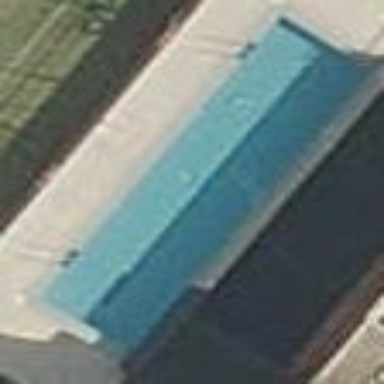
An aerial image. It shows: Swimming pool located in leisure land.